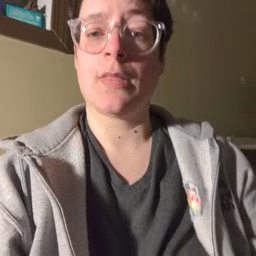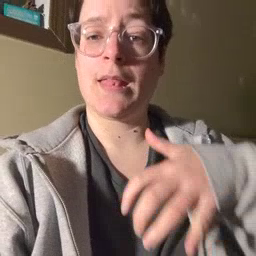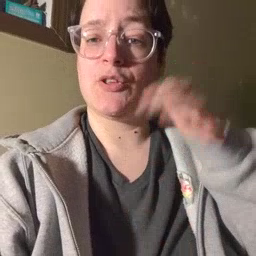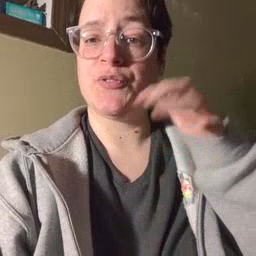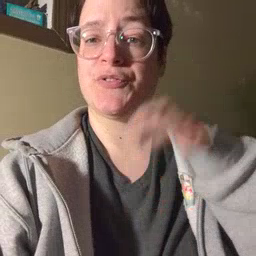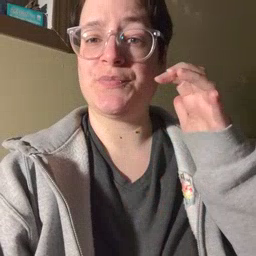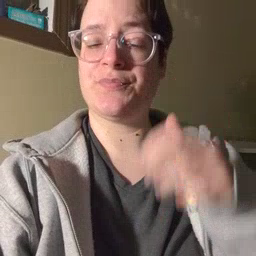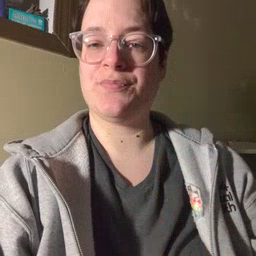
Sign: alligator